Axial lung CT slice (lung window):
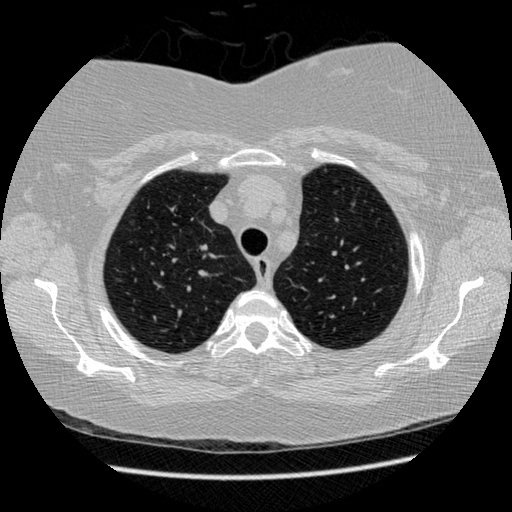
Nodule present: no